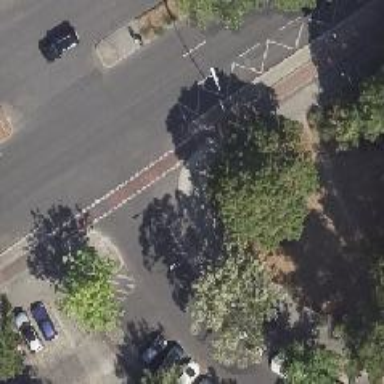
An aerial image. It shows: Unmarked road crossing.